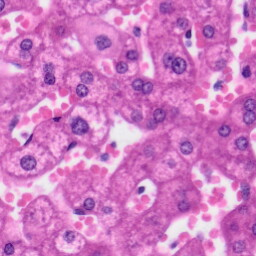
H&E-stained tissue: Liver